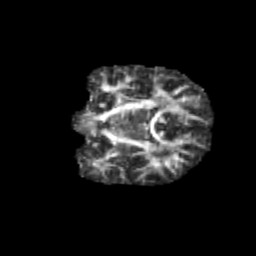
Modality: FA
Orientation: coronal
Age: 9
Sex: male
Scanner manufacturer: siemens
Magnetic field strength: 3 T
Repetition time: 3.8 s
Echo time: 0.07 s